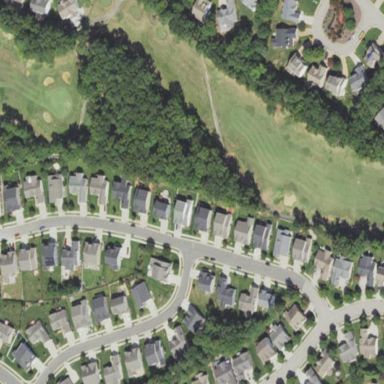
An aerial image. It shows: Golf fairway - part of the golf course dedicated to the sport of golf.